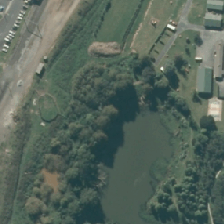
Land cover: lake_pond